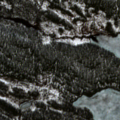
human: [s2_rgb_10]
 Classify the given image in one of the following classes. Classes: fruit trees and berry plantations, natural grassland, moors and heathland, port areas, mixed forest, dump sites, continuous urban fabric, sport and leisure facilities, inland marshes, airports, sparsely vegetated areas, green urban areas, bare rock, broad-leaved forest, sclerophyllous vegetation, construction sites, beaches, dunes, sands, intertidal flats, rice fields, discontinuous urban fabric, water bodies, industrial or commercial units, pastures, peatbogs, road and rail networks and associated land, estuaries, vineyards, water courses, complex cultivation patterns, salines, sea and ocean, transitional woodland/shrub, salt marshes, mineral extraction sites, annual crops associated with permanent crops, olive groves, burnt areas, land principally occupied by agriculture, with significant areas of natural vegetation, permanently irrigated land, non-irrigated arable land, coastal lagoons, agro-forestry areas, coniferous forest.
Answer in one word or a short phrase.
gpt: coniferous forest, mixed forest, water bodies